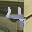
Label: 4